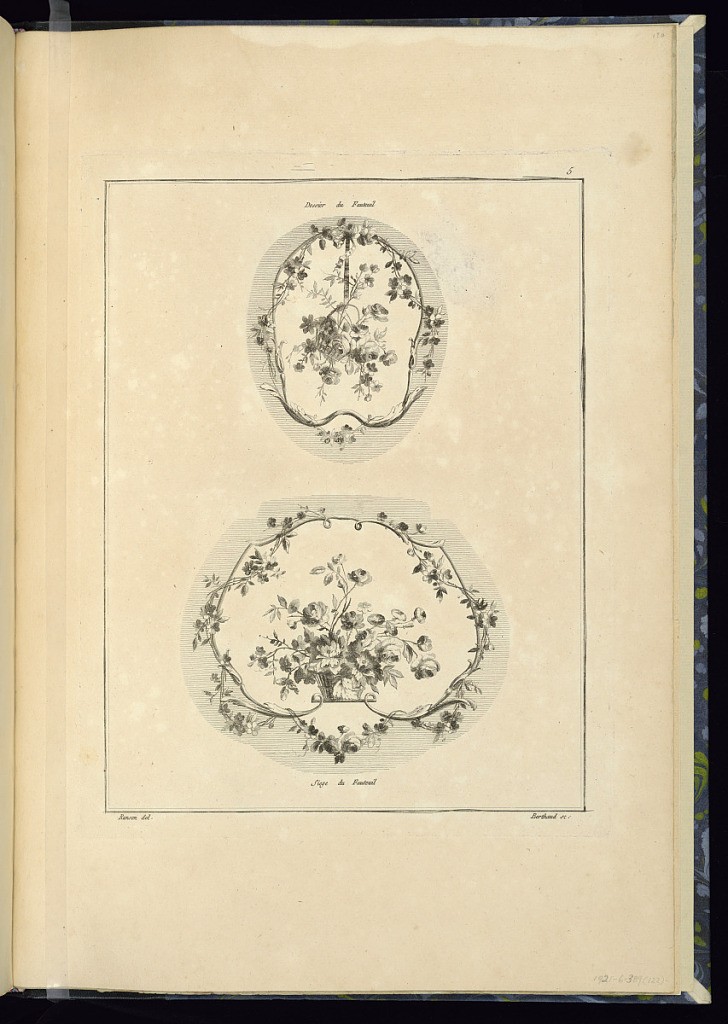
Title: Designs for Armchair Covers (Back and Seat)
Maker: Pierre Ranson, French, 1736–1786
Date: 1778
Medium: Etching on laid paper
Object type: Print
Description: Designs for upholstered armchair covers (for the back and seat) featuring floral motifs, festoons of flowers, baskets of flowers, ribbons, and scrolling acanthus leaves (rinceaux). Each design is labelled, the plate is numbered and signed.